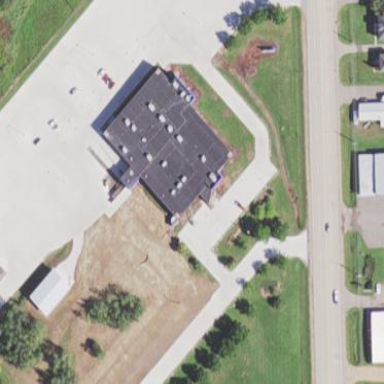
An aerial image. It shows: Commercial building.